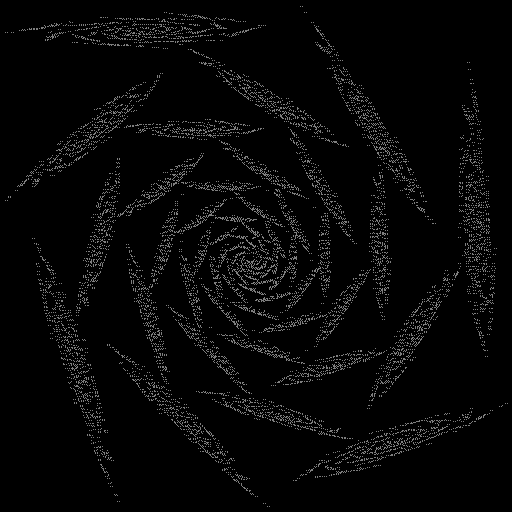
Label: rose